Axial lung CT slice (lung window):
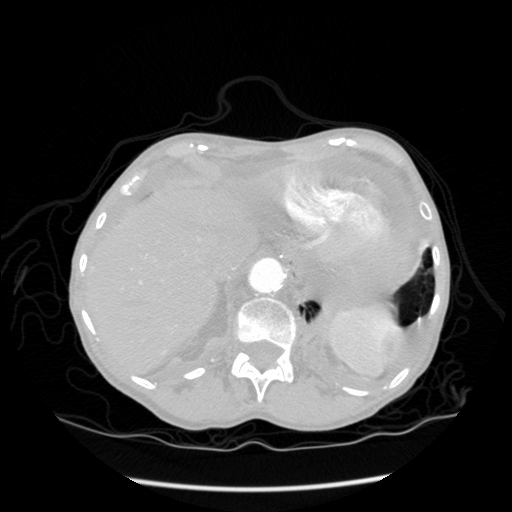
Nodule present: no